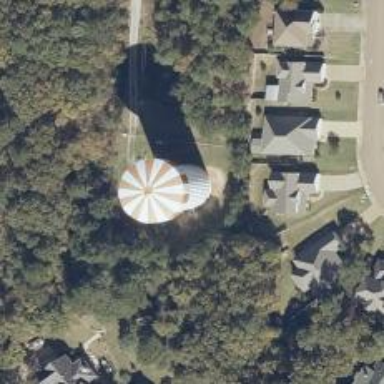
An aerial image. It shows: Water tower that is man-made.